Question: On a general level I'm trying to decode a DNS response. I've manage to make it as far as retrieving the names from the 'questions' section of the response but cannot manage to extract the IP addresses from the 'answers' section. I'm well aware of InetAddress.getByName() but thats not what I need. I need to figure out how to convert this set of bytes to an IP address...

'''
private static void disectQuery(byte[] received) {
ByteArrayInputStream bais = new ByteArrayInputStream(received);
DataInputStream DataIS = new DataInputStream (bais);
DNSResponse Response = new DNSResponse();
try {
Response.TID = DataIS.readShort();
Response.Flags = DataIS.readShort();
Response.NumQuestions = DataIS.readShort ();
Response.NumAnswers = DataIS.readShort();
Response.NumAuthorities = DataIS.readShort ();
Response.NumAdditional = DataIS.readShort ();
String rest = null;
int questionsLeft = Response.NumQuestions;
while(questionsLeft-- > 0) {
byte[] buffer = new byte[lastHostQueried.length()+1];
DataIS.readFully (buffer);
rest = new String(buffer, "latin1");
int queryType = DataIS.readShort ();
int queryClass = DataIS.readShort ();
}
int answersLeft = Response.NumAnswers;
int i=13;
while(i-- > 0) {
DataIS.readShort();
}
while(answersLeft-- > 0) {
????
}
} catch (IOException e) {
// TODO Auto-generated catch block
e.printStackTrace();
}
}
'''
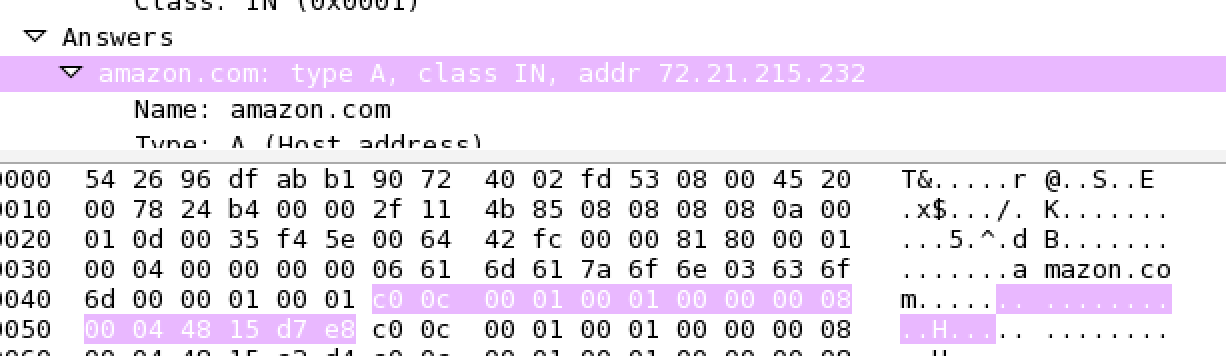
Answer: Ok so my primary problem was using readShort() without really paying attention to what it was doing. Using readUnsignedByte() I'm able to extract the same information I was seeing in wireshark. So I just moved all that data into a string then parsed the IP addresses out of it.
'''
//Move remaining response bytes into string
String answers = "";
try {
while(true) {
rest = DataIS.readUnsignedByte() + "";
answers += Integer.parseInt(rest, 10) + " ";
}
}
catch(EOFException ignore) {}
String[] answersArray = answers.split(" ");
//Initialize IPAddresses array
String IPAddresses[] = new String[Response.NumAnswers];
for(int i=0; i<Response.NumAnswers; i++)
IPAddresses[i] = "";
int offset = 12;
for(int i=0; i<Response.NumAnswers; i++) {
int j=0;
while(j++<3)
IPAddresses[i] += answersArray[offset+j] + ".";
IPAddresses[i] += answersArray[offset+j] + "";
offset += 16;
}
'''